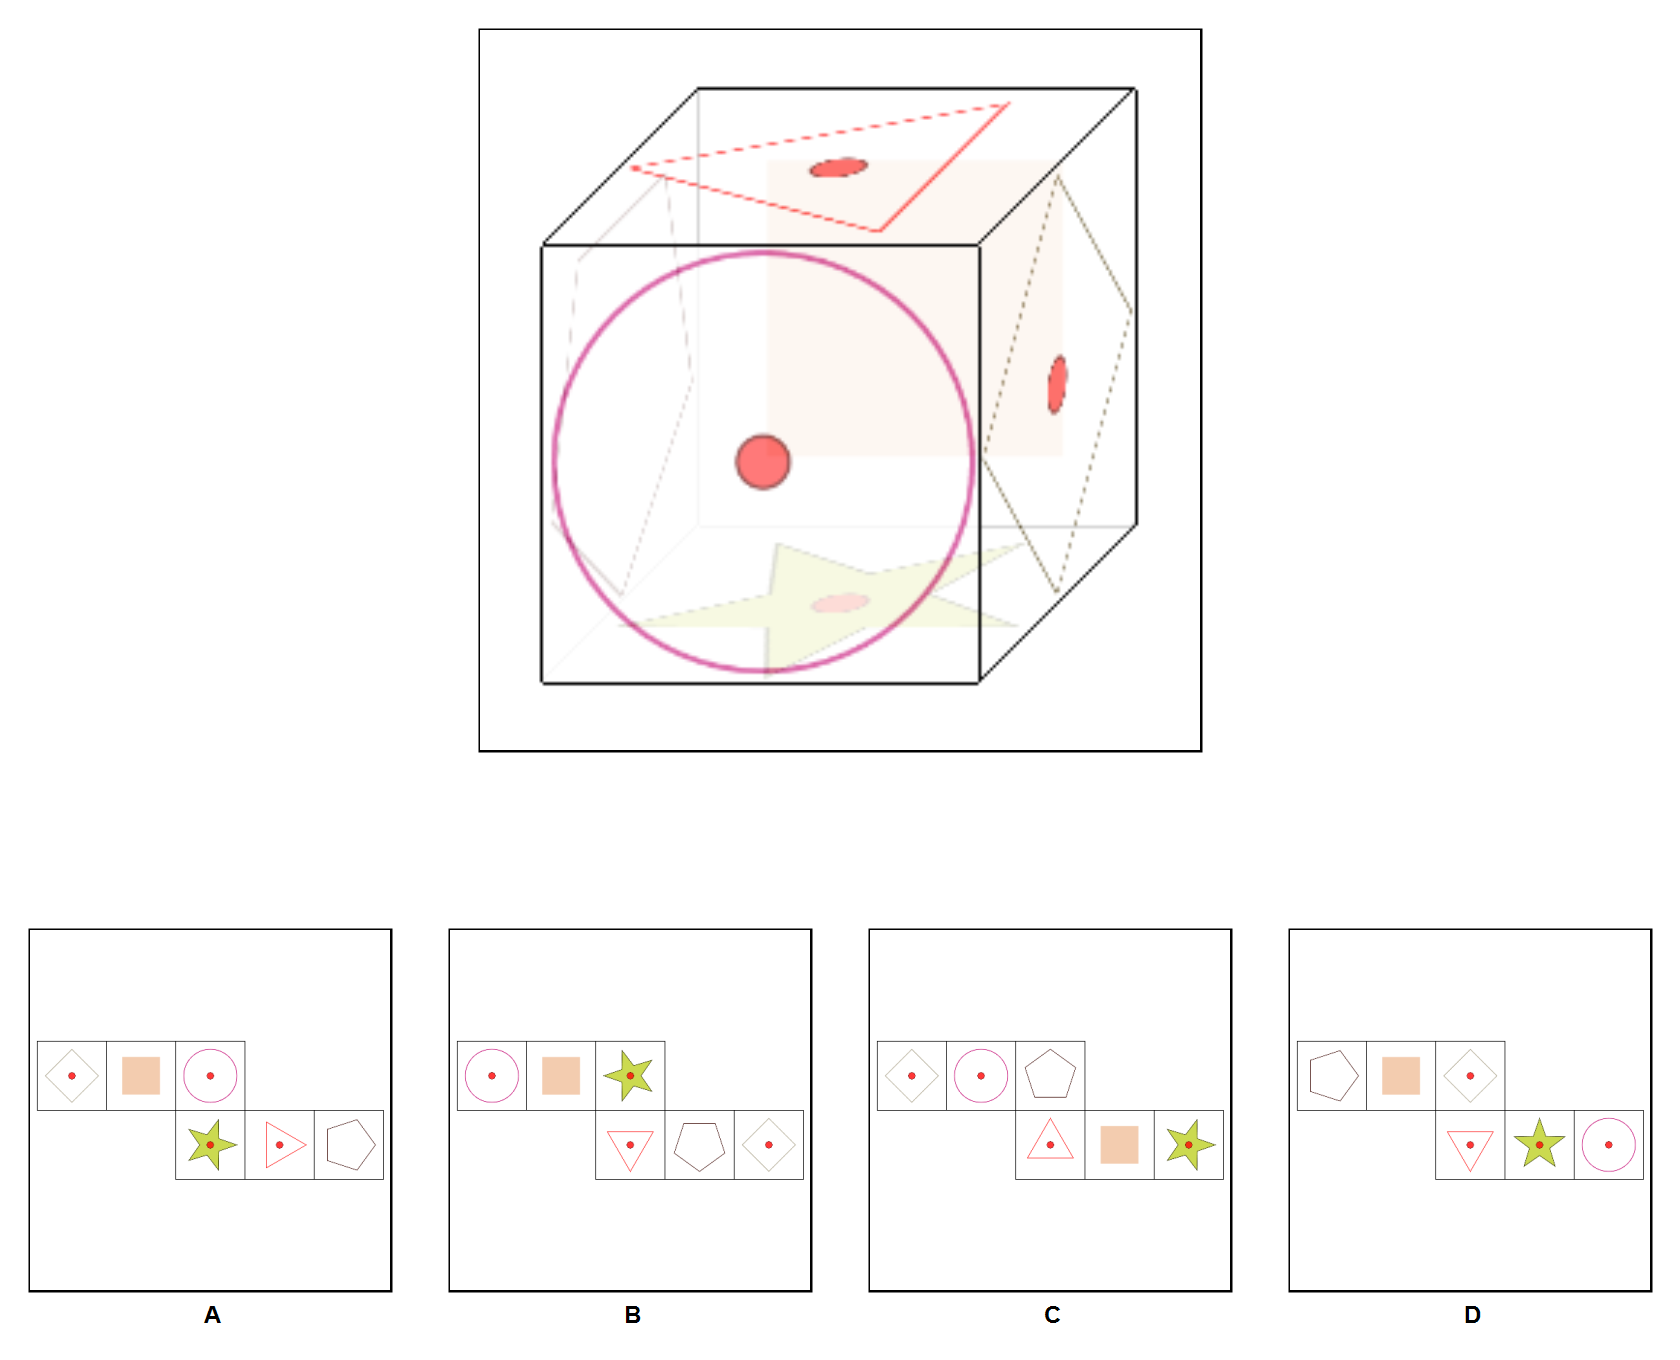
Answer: C